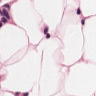
Metastatic tissue present: no